Question: I'm trying to "translate" this algorithm from the pseudocode provided in my textbook. My program keeps crashing though, and I'm not really sure where I went wrong with my implementation. Here's the pseudocode in image with my code right below it:
'''
int kSmallFirst (int k, int anArray[], int first, int last) {
int pivotIndex = 0;
if (k < pivotIndex - first + 1)
return kSmallFirst(k, anArray, first, pivotIndex - 1);
else if (k == pivotIndex - first + 1)
return pivotIndex;
else
return kSmallFirst(k - (pivotIndex - first + 1), anArray, pivotIndex + 1, last);
}
int main () {
int i = 0;
int arr[512];
fstream data;
data.open("data.txt");
while (!data.eof()) {
data >> arr[i];
i++;
}
data.close();
cout << kSmallFirst(42, arr, 0, i-1);
return 0;
}
'''
Thank you very much!
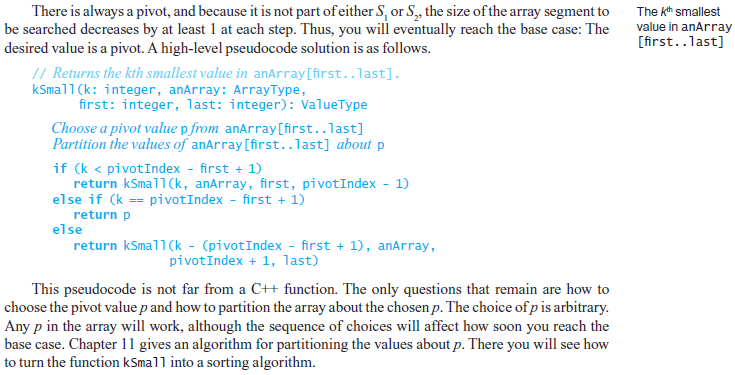
Answer: The problem is: you have , which is described in your book with font:
> Choose a pivot value 'p' form 'anArray[first..last]'Partition the values of 'anArray[first..last]' about 'p'
These two lines are not a comment! They are the to make your code to do what you want it to do.